Aerial crown-view tile of a tropical tree (Barro Colorado Island, Panama), acquired 20250317:
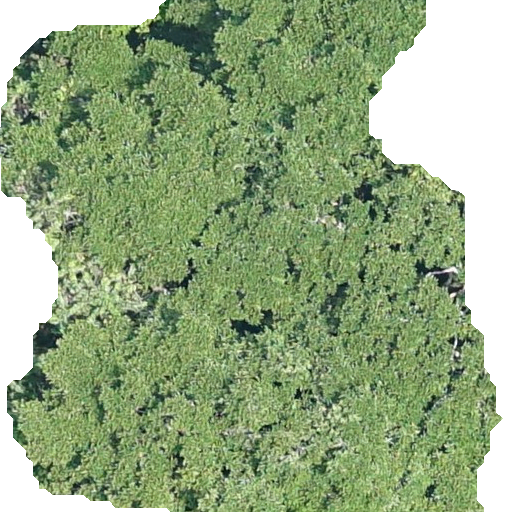
Species: Ficus insipida
GBIF accepted scientific name: Ficus insipida
Crown area: 393.486 m²